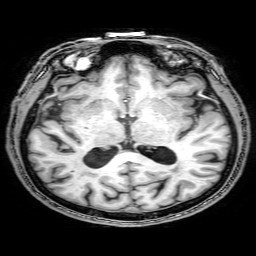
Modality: T1w
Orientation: coronal
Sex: male
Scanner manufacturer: philips
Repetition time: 0.008247 s
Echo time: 0.00378 s